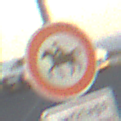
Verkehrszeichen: VerbotReiter
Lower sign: ZeitangabenMitBeschraenkungAufWochentage7
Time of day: SunriseSunset
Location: Outdoor (RoadRail)
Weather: PartlyCloudy
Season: NotSpecified
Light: Natural